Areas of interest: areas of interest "Feidong Bailong General Airport"
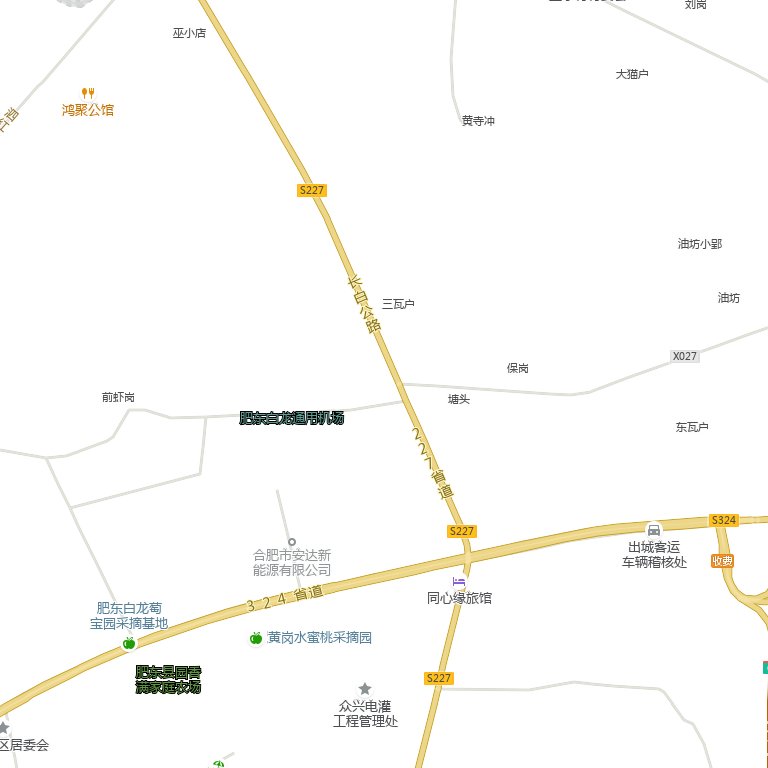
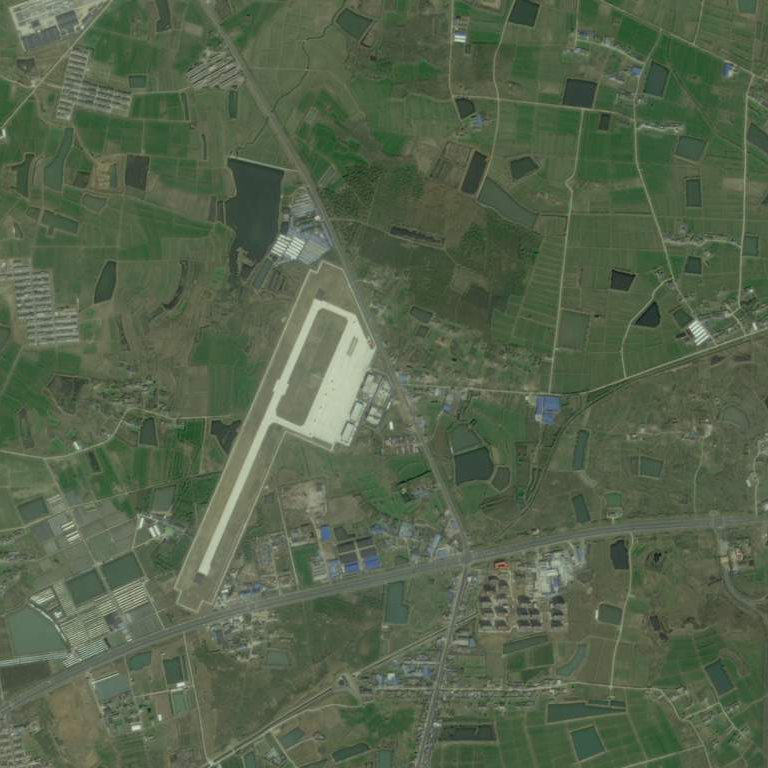